Question: What is the reading of this measurement?
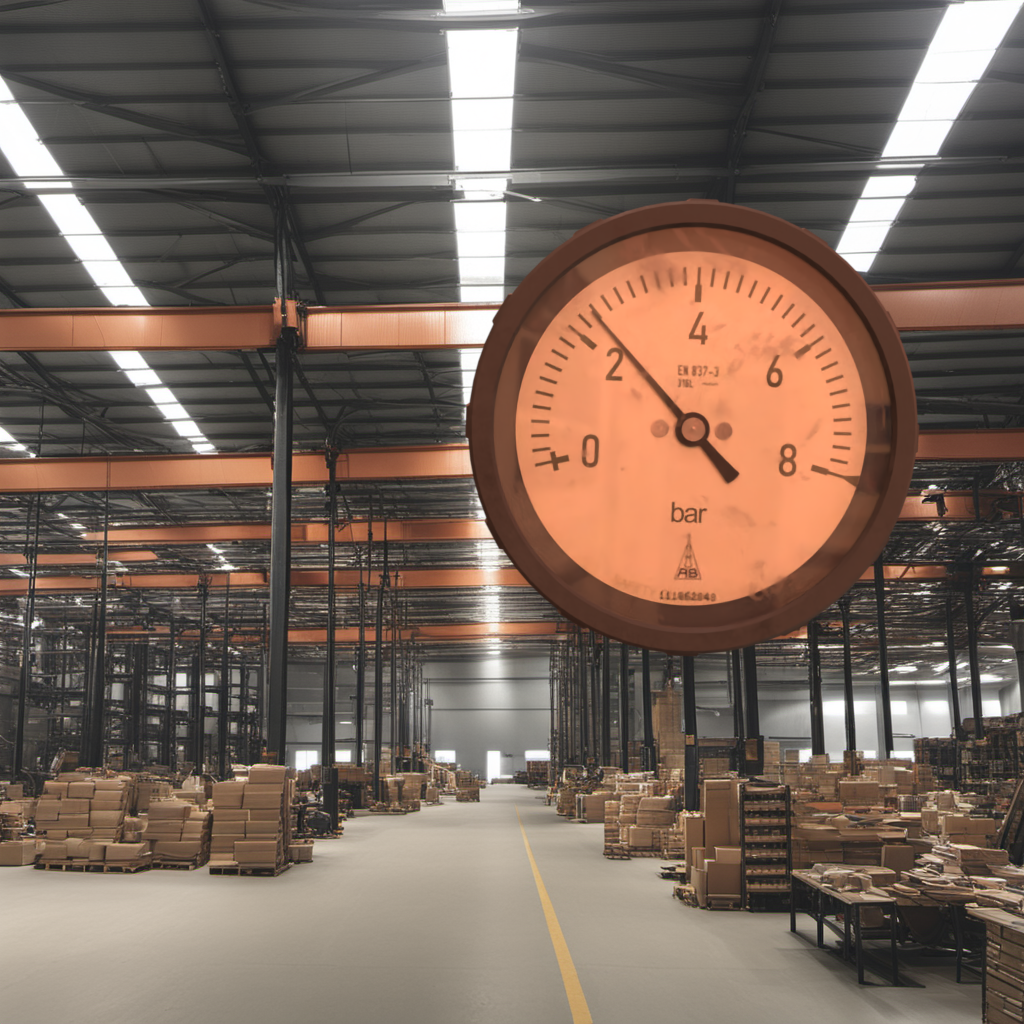
Answer: The result is 2.4
Question: What is the value range of the measurement in the image?
Answer: The range is from 0 to 8
Question: What is the minimum and maximum value of this measurement?
Answer: The minimum value is 0 and the maximum value is 8